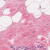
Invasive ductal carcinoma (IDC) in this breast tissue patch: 0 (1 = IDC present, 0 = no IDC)